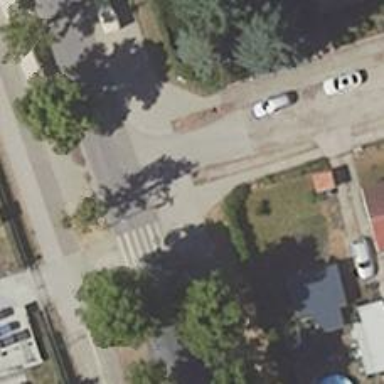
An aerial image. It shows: Footway.